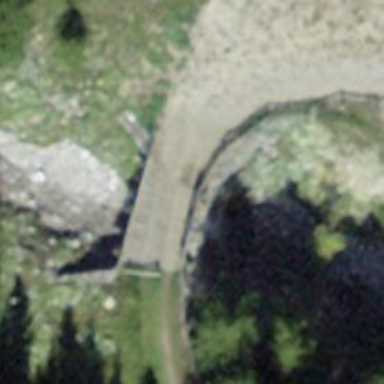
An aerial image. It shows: Culvert tunnel.